Question: I was trying to make a small wave generator in OpenGL with C++, using an evaluator.

However, I haven't had much luck since my evaluator only gets partially lit.
Why does this happen?
Below I include full source code for completeness' sake, you'll probably only have to look at 'init()', 'display()' and the constants at the top of the file.
'''
#include <gl/glui.h>
#include <math.h>
const int DIMX = 500;
const int DIMY = 500;
const int INITIALPOS_X = 200;
const int INITIALPOS_Y = 200;
// Aspect ratio (calculated on the fly)
float xy_aspect;
// UI aux. matrices
float view_rotate[16] = { 1,0,0,0,
0,1,0,0,
0,0,1,0,
0,0,0,1 };
float obj_pos[] = { 0.0, 0.0, 0.0 };
float obj_pan[] = { 0.0, 0.0, 0.0 };
// Referential axis
double axis_radius_begin = 0.2;
double axis_radius_end = 0.0;
double axis_lenght = 16.0;
int axis_nslices = 8;
int axis_nstacks = 1;
// Light 0 properties
float light0_position[] = {5.0, 5.0, 5.0, 0.0};
float light0_ambient[] = {0.0, 0.0, 0.0, 1.0};
float light0_diffuse[] = {0.6, 0.6, 0.6, 1.0};
float light0_specular[] = {1.0, 1.0, 1.0, 1.0};
float light0_kc = 0.0;
float light0_kl = 1.0;
float light0_kq = 0.0;
double light0x = 5.0;
double light0y = 5.0;
double light0z = 5.0;
double symb_light0_radius = 0.2;
int symb_light0_slices = 8;
int symb_light0_stacks =8;
// Ambient light source properties
float light_ambient[] = {0.5, 0.5, 0.5, 1.0}; /* Set the background ambient lighting. */
// Windowing related variables
int main_window;
GLUquadric* glQ;
GLUI *glui;
const unsigned int gridSize = 40;
float grid[gridSize][gridSize][3];
const int uSize = gridSize;
const int vSize = gridSize;
GLfloat ambient[] = {0.2, 0.2, 0.2, 1.0};
GLfloat position[] = {0.0, 0.0, 2.0, 1.0};
GLfloat mat_diffuse[] = {0.6, 0.6, 0.6, 1.0};
GLfloat mat_specular[] = {1.0, 1.0, 1.0, 1.0};
float mat_shininess[] = {50.0};
void display(void) {
static float value = 0;
glClear(GL_COLOR_BUFFER_BIT | GL_DEPTH_BUFFER_BIT);
glMatrixMode( GL_PROJECTION );
glLoadIdentity();
glFrustum( -xy_aspect*.04, xy_aspect*.04, -.04, .04, .1, 50.0 );
glMatrixMode( GL_MODELVIEW );
glLoadIdentity();
glTranslatef( obj_pos[0], obj_pos[1], -obj_pos[2]-25 );
glTranslatef( obj_pan[0], obj_pan[1], obj_pan[2] );
glRotated( 20.0, 1.0,0.0,0.0 );
glRotated(-45.0, 0.0,1.0,0.0 );
glMultMatrixf( view_rotate );
glColorMaterial(GL_FRONT_AND_BACK, GL_AMBIENT_AND_DIFFUSE);
glEnable(GL_COLOR_MATERIAL);
glColor3f(1.0,0.0,0.0);
glPushMatrix();
glRotated(90.0, 0.0,1.0,0.0 );
gluCylinder(glQ, axis_radius_begin, axis_radius_end,
axis_lenght, axis_nslices, axis_nstacks);
glPopMatrix();
glColor3f(0.0,1.0,0.0);
glPushMatrix();
glRotated(-90.0, 1.0,0.0,0.0 );
gluCylinder(glQ, axis_radius_begin, axis_radius_end,
axis_lenght, axis_nslices, axis_nstacks);
glPopMatrix();
glColor3f(0.0,0.0,1.0);
glPushMatrix();
gluCylinder(glQ, axis_radius_begin, axis_radius_end,
axis_lenght, axis_nslices, axis_nstacks);
glPopMatrix();
light0_position[0] = light0x;
light0_position[1] = light0y;
light0_position[2] = light0z;
glLightfv(GL_LIGHT0, GL_POSITION, light0_position);
glColor3f(1.0,1.0,0.0);
gluQuadricOrientation( glQ, GLU_INSIDE);
glPushMatrix();
glTranslated(light0x,light0y,light0z);
gluSphere(glQ, symb_light0_radius, symb_light0_slices, symb_light0_stacks);
glPopMatrix();
gluQuadricOrientation( glQ, GLU_OUTSIDE);
gluQuadricDrawStyle(glQ, GLU_FILL);
gluQuadricNormals(glQ, GLU_SMOOTH);
gluQuadricOrientation(glQ, GLU_OUTSIDE);
gluQuadricTexture(glQ, GL_FALSE);
for (unsigned int y = 0; y < vSize; ++y) {
for (unsigned int x = 0; x < uSize; ++x) {
float xVal = 5*3.14/gridSize*x;
float yVal = 5*3.14/gridSize*y;
grid[y][x][0] = (float) x/gridSize*10.0;
grid[y][x][1] = sin(xVal + value) + sin(yVal + value);
grid[y][x][2] = (float) y/gridSize*10.0;
}
}
glMap2f(GL_MAP2_VERTEX_3, 0, 1 , 3, uSize, 0, 1, uSize * 3, vSize, &grid[0][0][0]);
glEvalMesh2(GL_FILL, 0, gridSize, 0, gridSize);
value += 3.14/25;
if (value > 3.14*2)
value = 0;
// swapping the buffers causes the rendering above to be shown
glutSwapBuffers();
glFlush();
}
/* Mouse handling */
void processMouse(int button, int state, int x, int y)
{
if (button == GLUT_LEFT_BUTTON && state == GLUT_DOWN)
{
}
if (button == GLUT_RIGHT_BUTTON && state == GLUT_DOWN)
{
}
glutPostRedisplay();
}
void processMouseMoved(int x, int y)
{
// pedido de refrescamento da janela
glutPostRedisplay();
}
void processPassiveMouseMoved(int x, int y)
{
// pedido de refrescamento da janela
glutPostRedisplay();
}
void reshape(int w, int h)
{
int tx, ty, tw, th;
GLUI_Master.get_viewport_area( &tx, &ty, &tw, &th );
glViewport( tx, ty, tw, th );
xy_aspect = (float)tw / (float)th;
glutPostRedisplay();
}
void keyboard(unsigned char key, int x, int y)
{
switch (key) {
case 27: // tecla de escape termina o programa
exit(0);
break;
}
}
void glut_idle( void )
{
if ( glutGetWindow() != main_window )
glutSetWindow(main_window);
glutPostRedisplay();
}
void init()
{
glQ = gluNewQuadric();
glFrontFace(GL_CCW); // Front faces defined using a counterclockwise rotation
glDepthFunc(GL_LEQUAL); // Por defeito e GL_LESS
glEnable(GL_DEPTH_TEST); // Use a depth (z) buffer to draw only visible objects
glMaterialfv(GL_FRONT, GL_DIFFUSE, mat_diffuse);
glMaterialfv(GL_FRONT, GL_SPECULAR, mat_specular);
glMaterialfv(GL_FRONT, GL_SHININESS, mat_shininess);
// Face Culling para aumentar a velocidade
glEnable(GL_CULL_FACE);
glCullFace(GL_BACK); // GL_FRONT, GL_BACK, GL_FRONT_AND_BACK
// Define que modelo de iluminacao utilizar; consultar o manual de referencia
glLightModelfv(GL_LIGHT_MODEL_AMBIENT, light_ambient); // define luz ambiente
glLightModelf (GL_LIGHT_MODEL_TWO_SIDE, GL_FALSE);
glLightModeli (GL_LIGHT_MODEL_LOCAL_VIEWER, 1);
// por defeito a cor de fundo e o preto
// glClearColor(1.0,1.0,1.0,1.0); // cor de fundo a branco
// declaracoes para a fonte luz GL_LIGHT0
glLightfv(GL_LIGHT0, GL_AMBIENT, light0_ambient);
glLightfv(GL_LIGHT0, GL_DIFFUSE, light0_diffuse);
glLightfv(GL_LIGHT0, GL_SPECULAR, light0_specular);
glLightf(GL_LIGHT0, GL_CONSTANT_ATTENUATION, light0_kc);
glLightf(GL_LIGHT0, GL_LINEAR_ATTENUATION, light0_kl);
glLightf(GL_LIGHT0, GL_QUADRATIC_ATTENUATION, light0_kq);
// NOTA: a direccao e a posicao de GL_LIGHT0 estao na rotina display(), pelo
// que as isntrucoes seguntes nao sao necessarias
//glLightf(GL_LIGHT0, GL_SPOT_CUTOFF, 90.0);
//glLightfv(GL_LIGHT0, GL_SPOT_DIRECTION, spot_direction);
//glLightfv(GL_LIGHT0, GL_POSITION, light0_position);
glEnable(GL_LIGHTING);
glEnable(GL_LIGHT0);
glEnable(GL_NORMALIZE);
glEnable(GL_MAP2_VERTEX_3);
glMapGrid2f(gridSize, 0.0, 1.0, gridSize, 0.0, 1.0);
glShadeModel(GL_SMOOTH);
glPolygonMode(GL_FRONT, GL_FILL);
//glPolygonMode(GL_FRONT, GL_LINE);
}
void do_nothing(int key, int x, int y) {}
int main(int argc, char* argv[])
{
glutInit(&argc, argv);
glutInitDisplayMode(GLUT_DEPTH | GLUT_DOUBLE | GLUT_RGBA);
glutInitWindowSize (DIMX, DIMY);
glutInitWindowPosition (INITIALPOS_X, INITIALPOS_Y);
main_window = glutCreateWindow (argv[0]);
glutDisplayFunc(display);
GLUI_Master.set_glutReshapeFunc(reshape);
GLUI_Master.set_glutKeyboardFunc (keyboard);
GLUI_Master.set_glutMouseFunc(processMouse);
glutMotionFunc(processMouseMoved);
glutPassiveMotionFunc(processPassiveMouseMoved);
GLUI_Master.set_glutSpecialFunc( do_nothing );
/*** Create the bottom subwindow ***/
glui = GLUI_Master.create_glui_subwindow( main_window, GLUI_SUBWINDOW_BOTTOM );
glui->set_main_gfx_window( main_window );
GLUI_Rotation *view_rot = glui->add_rotation( "Rotation", view_rotate );
view_rot->set_spin( 1.0 );
glui->add_column( false );
GLUI_Translation *trans_z = glui->add_translation( "Zoom", GLUI_TRANSLATION_Z, &obj_pos[2] );
trans_z->set_speed( .1 );
glui->add_column(false);
GLUI_Translation *trans_pan = glui->add_translation("Pan", GLUI_TRANSLATION_XY, &obj_pan[0]);
trans_pan->set_speed(.1);
GLUI_Master.set_glutIdleFunc( glut_idle );
init();
glutMainLoop();
return 0;
}
'''
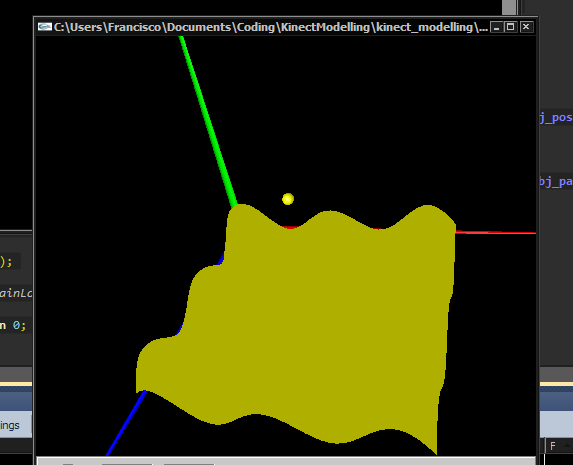
Answer: You say OpenGL evaluators don't need normals to set. This is only partly true. You only don't need to set normals if you enable automatically generated normals for evaluators by calling:
'''
glEnable(GL_AUTO_NORMAL);
'''
Just enabling 'GL_NORMALIZE' won't do it.
But you can of course also specify your own normals by providing control points for 'GL_MAP2_NORMAL' in the same way like for 'GL_MAP2_VERTEX_3'.
And the answer won't be complete without mentioning that OpenGL evaluators are highly deprecated and most probably implemented in softare by the driver. So just rolling your own Bezier evaluation code (which is not very hard) and generating a simple mesh grid drawn as 'GL_TRIANGLES' will surely be a better idea.